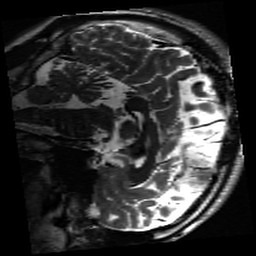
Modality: inplaneT2
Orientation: sagittal